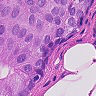
Metastatic tissue present: yes